Question: I have a table with a cell in it that just contains text. This cell and its parent 'tr' and 'table' tags have no styles applied on them apart from <URL>, 'vertical-align: top' on the 'td' & 'tr' and 'border-bottom: 1px solid black' to make the problem clear for you to see. If there's only one line of text inside the cell, Firefox adds some additional margin that I do not want.

In Chrome this is not the case.
(How) can I fix this in Firefox without messing it up in Chrome?
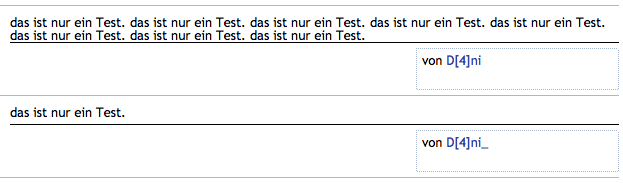
Answer: I just fixed the issue by changing the 'vertical-align' on all the items in my copy of reset.css from 'baseline' to 'top'. It seems that this is necessary even if the 'td' and 'tr' tags already have their 'vertical-align' set to 'top'.